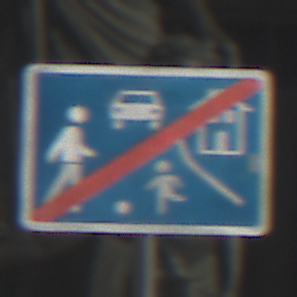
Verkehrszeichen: EndeVerkehrsberuhigterBereich
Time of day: MorningAfternoon
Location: Outdoor (Urban)
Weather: PartlyCloudy
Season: NotSpecified
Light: Natural